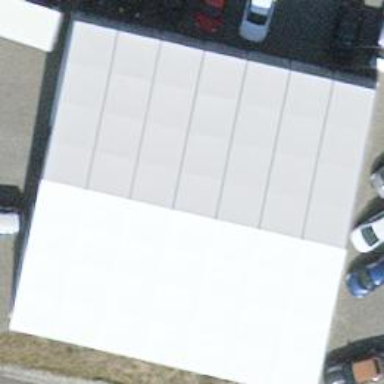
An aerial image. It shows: View of roof of building.